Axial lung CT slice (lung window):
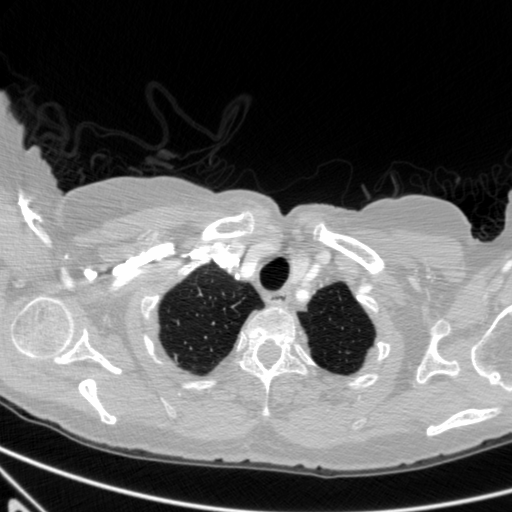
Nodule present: no